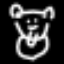
Label: frog